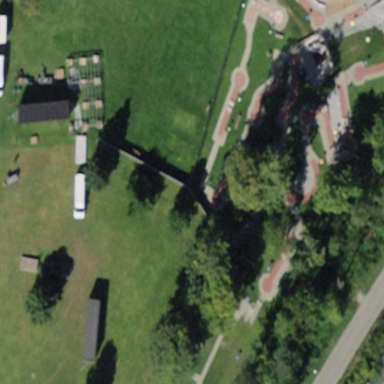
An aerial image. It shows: High ropes course framework located in recreation ground.